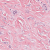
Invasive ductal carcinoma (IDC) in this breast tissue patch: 1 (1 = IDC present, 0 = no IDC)